Question: I made a simple table with HTML and CSS, however, the items don't display evenly when you resize your browser.
Screenshot:

As you can see, there is a lot of empty space.
How can I made it so these three rows evenly display across the div box no matter how the user resizes the browser?
I made a jsfiddle:
<URL>
Code:
HTML
'''
<div class="bet-ids" id="bet-ids">
<table>
<tr>
<th>Username</th>
<th>ID</th>
<th>Profit</th>
</tr>
<tr>
<td>bitcoincryptopro</td>
<td>232</td>
<td>+0.32423</td>
</tr>
<tr>
<td>bitcoincryptopro</td>
<td>523</td>
<td>+0.32423</td>
</tr>
<tr>
<td>bitcoincryptopro</td>
<td>4352</td>
<td>+0.32423</td>
</tr>
<tr>
<td>bitcoincryptopro</td>
<td>5234</td>
<td>+0.32423</td>
</tr>
</table>
</div>
'''
CSS:
'''
.bet-ids {
height: auto;
padding: 20px;
width: 60%;
font-family: Helvetica Neue;
color: black;
background-color: white;
}
'''
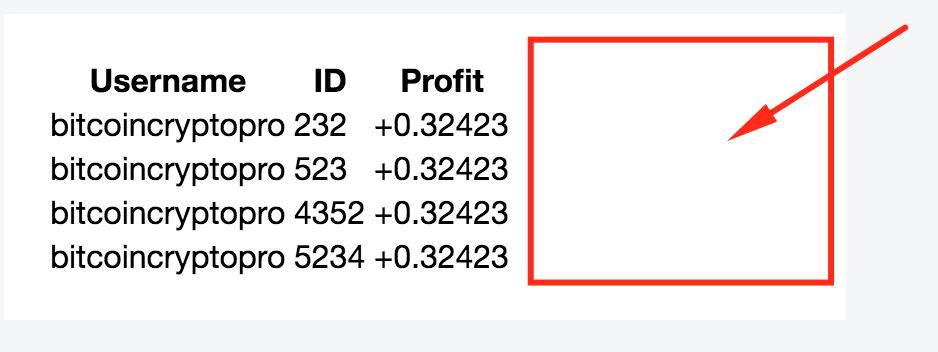
Answer: If by "lots of white space" you mean you want to center it, then you can just add 'margin: auto' to both the 'table' and the 'div', since your 'div' has a fixed width of 60%
Otherwise if you mean that you want to stretch out the table, then obviously you can't have a width of 60%;
'''
.bet-ids {
height: auto;
padding: 20px;
width: 60%;
margin:auto;
font-family: Helvetica Neue;
color: black;
background-color: white;
}
table {
margin: auto;
}
'''
'''
<div class="bet-ids" id="bet-ids">
<table>
<tr>
<th>Username</th>
<th>ID</th>
<th>Profit</th>
</tr>
<tr>
<td>bitcoincryptopro</td>
<td>232</td>
<td>+0.32423</td>
</tr>
<tr>
<td>bitcoincryptopro</td>
<td>523</td>
<td>+0.32423</td>
</tr>
<tr>
<td>bitcoincryptopro</td>
<td>4352</td>
<td>+0.32423</td>
</tr>
<tr>
<td>bitcoincryptopro</td>
<td>5234</td>
<td>+0.32423</td>
</tr>
</table>
</div>
'''